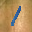
Label: 1